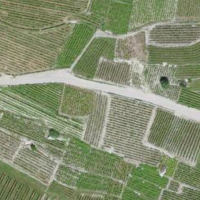
EUNIS habitat code: 40
Species observed at this site:
Cyanistes caeruleus
Lophophanes cristatus
Linaria cannabina
Dendrocopos major
Turdus viscivorus
Fringilla coelebs
Buteo buteo
Columba palumbus
Turdus merula
Fringilla montifringilla
Emberiza cia
Parus major
Erithacus rubecula
Turdus pilaris
Certhia familiaris
Garrulus glandarius
Pyrrhocorax graculus
Cotinus coggygria
Picus viridis
Corvus corax